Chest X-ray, PA view. Patient: 59 years old, sex F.
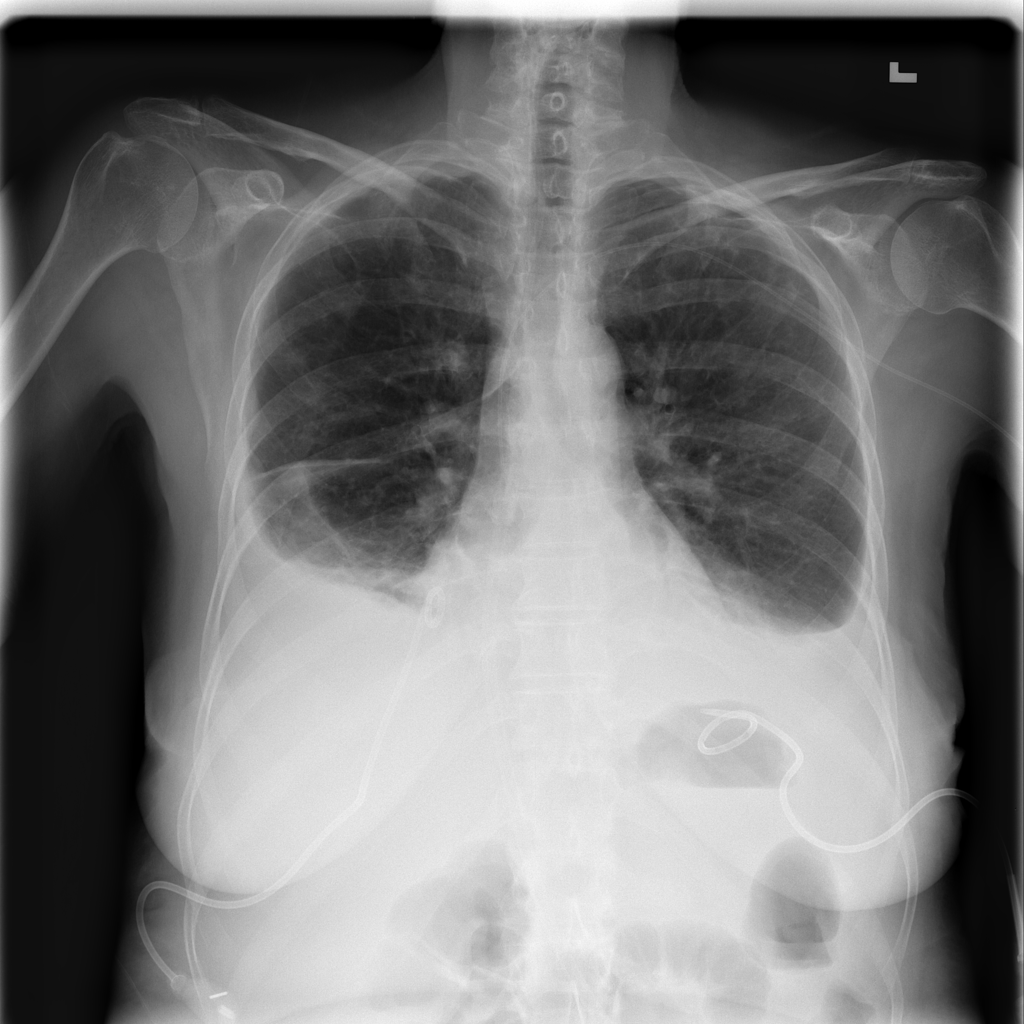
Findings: Effusion, Pneumothorax